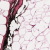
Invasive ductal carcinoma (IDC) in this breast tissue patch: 0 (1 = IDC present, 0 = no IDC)